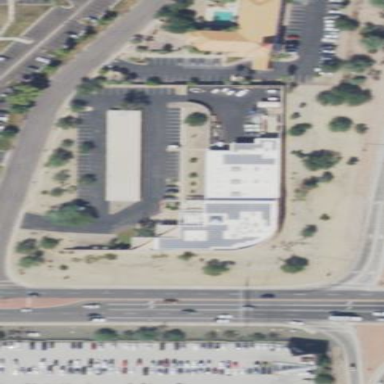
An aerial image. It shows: Building.